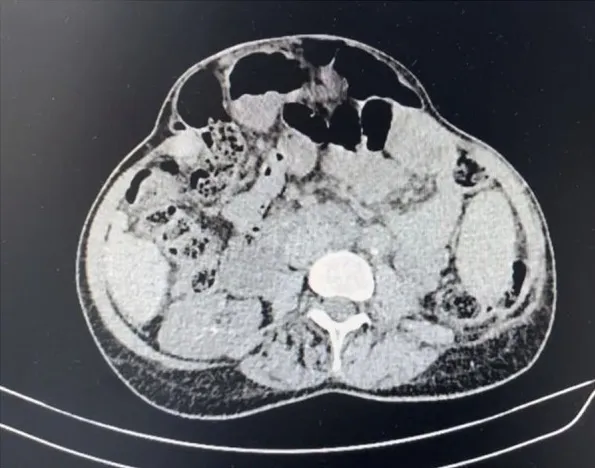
Preoperative tomography showing incisional hernia.
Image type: radiology (ct)